Question: I have the following snippet in my code which set a timeout in milliseconds for the request.But its not cancelled even if the timeout is met.
'''
var httpURL = {
method : URLobj.method,
url : urlString,
data : data,
withCredentials : true,
headers : URLobj.headers,
timeout:200
};
this.$http(httpURL).success(successFunc).error(errorFunc);
'''
Can someone please shed some light on how this timeout parameter can be used.I am using v1.2.26.

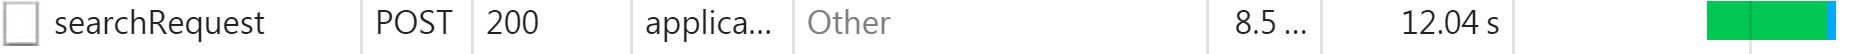
Answer: I had config.timeout = deferred.promise; in one of my interceptor which had overridden the value that i have set. Commenting it out worked for me.
'''
config.timeout = deferred.promise;
'''